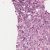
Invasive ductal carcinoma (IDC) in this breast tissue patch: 1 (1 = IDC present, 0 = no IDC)